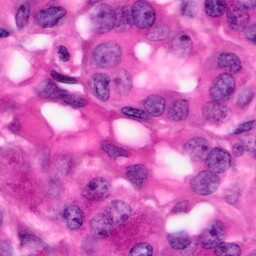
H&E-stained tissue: Pancreatic